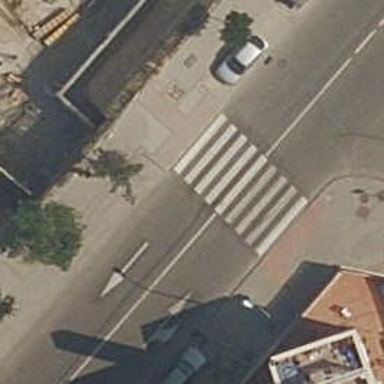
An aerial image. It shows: Uncontrolled road crossing.